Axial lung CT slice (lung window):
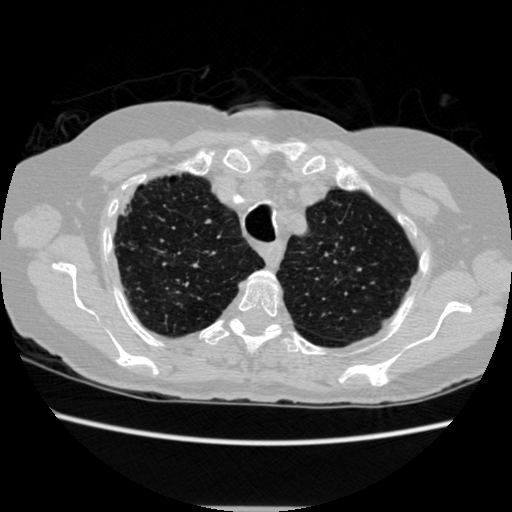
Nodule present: no